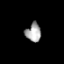
Tissue: prostate
Cell type: T cells
Senescence score: 0.341
Nuclear area (px): 283
Mean DAPI intensity: 160.742